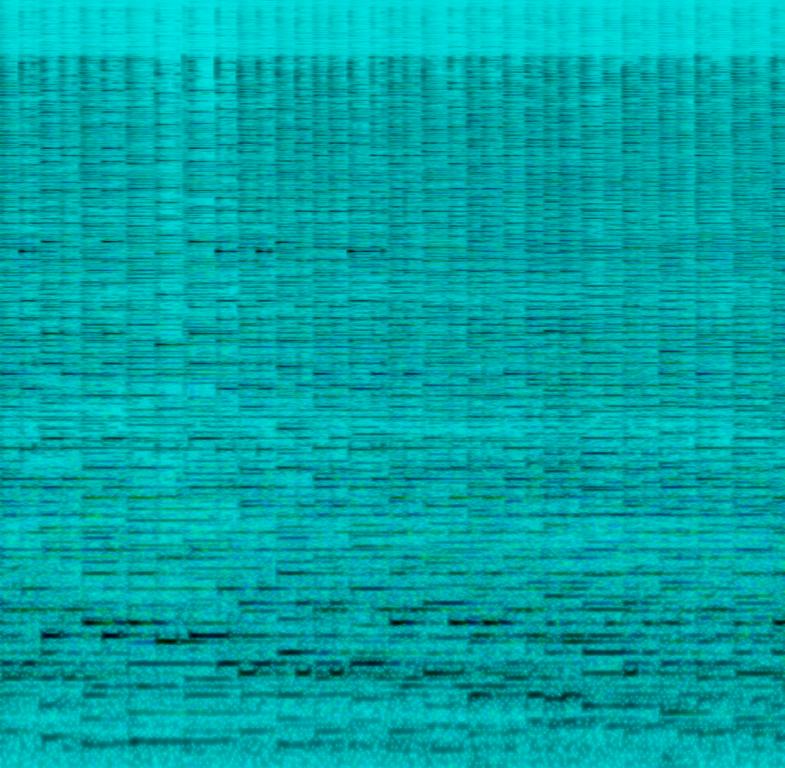
This is a classical music piece. It is being performed on the harpsichord. The piece is in the minor key. The atmosphere is gentle and it has a medieval sound. This piece could be used in the soundtrack of a medieval era historical drama TV series during the scenes where the characters are taking a stroll through the meadows.